Brain MRI, t2w sequence, axial 2D slice.
Patient: age 35, sex F, weight 95 kg, height 1.95 m
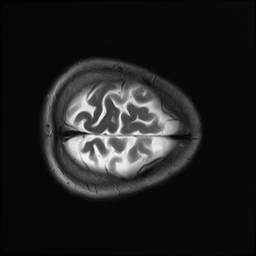